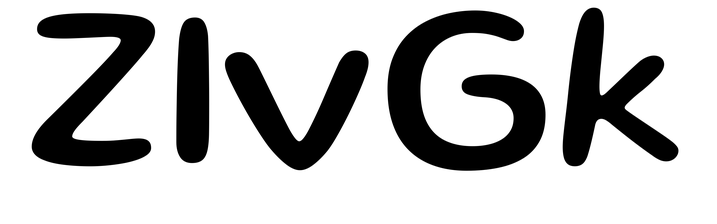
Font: Gluten_Regular